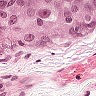
Metastatic tissue present: yes